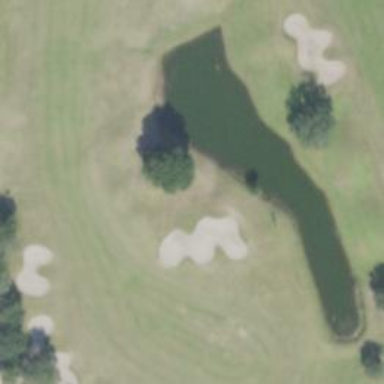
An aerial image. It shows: Water hazard on golf course. The hazard is natural water feature.